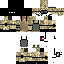
A female skeleton skin with dark skin, wearing blonde helmet dressed in a black robe top and black pants, featuring a closed mouth.